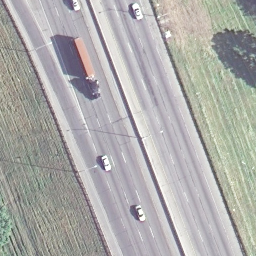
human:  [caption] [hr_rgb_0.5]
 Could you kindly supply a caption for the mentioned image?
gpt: There are two straight freeways closed to each other with some cars on the roads .

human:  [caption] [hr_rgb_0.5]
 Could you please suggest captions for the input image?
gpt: There are two straight freeways closed to each other and some plants beside the roads .

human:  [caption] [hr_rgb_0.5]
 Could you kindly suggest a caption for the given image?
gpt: Some cars are on the freeways and some plants beside the roads .

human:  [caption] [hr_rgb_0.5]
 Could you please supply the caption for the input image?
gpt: Two straight freeways closed to each other with some cars on the roads .

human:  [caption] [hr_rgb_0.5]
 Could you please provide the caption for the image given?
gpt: There are some cars are on the freeways and some plants beside the roads .